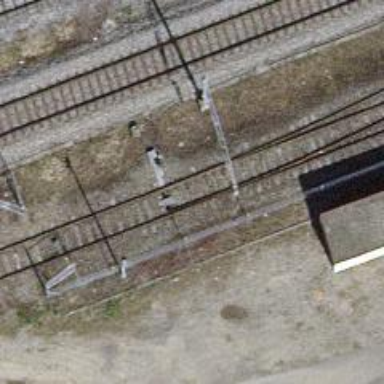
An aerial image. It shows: Single track railway in yard.